Question: So I basically want to do a list, each li containing an anchor and a dropdown menu (using bootstrap). The li are contained into a div, itself contained into a ul. I successfully aligned the anchors on the left, and I would like to do the same thing for the dropdowns on the right, but it's not working. Here's the result, each element with a border to visualize its behaviour.

Here's the html...
'''
<ul>
<li class="list_items"><a href="data/'.$file.'" download target="_blank">'.$location.'</a>
<div class="dropdown">
<button class="btn btn-default dropdown-toggle" type="button" id="dropdownMenu1" data-toggle="dropdown">
More info <span class="caret"></span>
</button>
<ul class="dropdown-menu dropdown-menu-right" role="menu" aria-labelledby="dropdownMenu1">
<!-- items of the dropdown menu -->
</ul>
</div>
</li>
<!-- repeat... -->
</ul>
'''
... and the css
'''
ul
{
display: inline-block;
padding: 0;
margin-left: 20px;
margin-right:0;
vertical-align: top;
width:240px;
font-family: Verdana;
text-align: justify;
list-style-type: none;
}
#list_box // div containing the whole list
{
border-right: 2px solid #b2dba1;
border-bottom: 2px solid #b2dba1;
border-left: 2px solid #b2dba1;
border-radius: 0 0 6px 6px;
width: 230px;
margin-left: 5px;
padding-bottom: 5px;
padding-top: 5px;
background: rgba(206,232,196,0.7);
padding-right:0;
}
.list_items // all the <li>
{
padding-bottom: 5px;
margin-left: 5px;
width: 100%;
border: 1px dashed red;
}
ul .list_items .dropdown button
{
position: relative;
right: 2px;
margin-right: 0;
border: 1px solid black;
}
.dropdown // div containing the button
{
display: inline-block;
margin: 0;
padding: 0;
position: relative !important;
right: 0 !important;
border: 1px solid blue;
}
'''
What else could be done to solve this problem? Thanks!
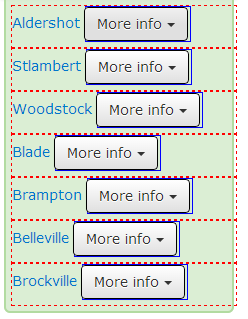
Answer: You could add the standard bootstrap class 'pull-right' at the dropdown div.
Then it will look like this:
'<div class="dropdown pull-right">'
I think that should do the trick.